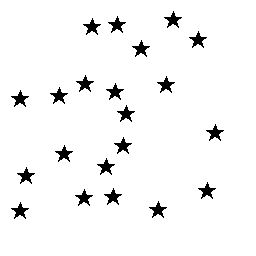
Squares: 0
Triangles: 0
Stars: 21
Total shapes: 21